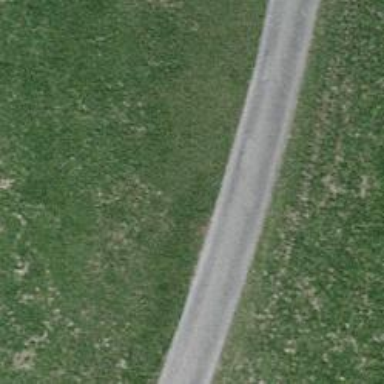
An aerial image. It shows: Unclassified road with asphalt surface.